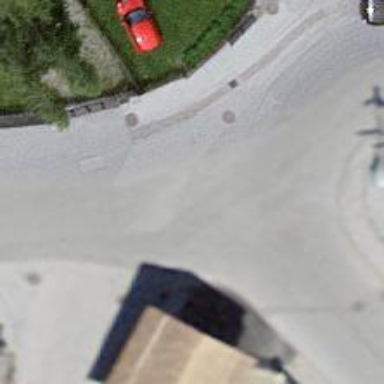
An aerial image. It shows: Post box is visible.